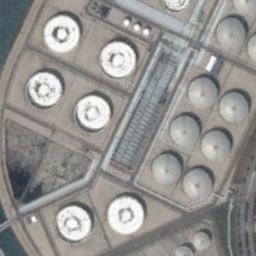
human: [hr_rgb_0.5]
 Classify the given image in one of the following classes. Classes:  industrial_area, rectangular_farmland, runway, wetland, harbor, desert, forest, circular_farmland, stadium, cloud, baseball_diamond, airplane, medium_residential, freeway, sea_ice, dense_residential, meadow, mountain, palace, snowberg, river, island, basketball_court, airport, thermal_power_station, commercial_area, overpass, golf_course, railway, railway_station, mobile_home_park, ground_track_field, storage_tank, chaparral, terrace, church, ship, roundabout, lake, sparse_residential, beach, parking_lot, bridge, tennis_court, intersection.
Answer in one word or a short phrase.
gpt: storage_tank